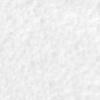
Label: no_change